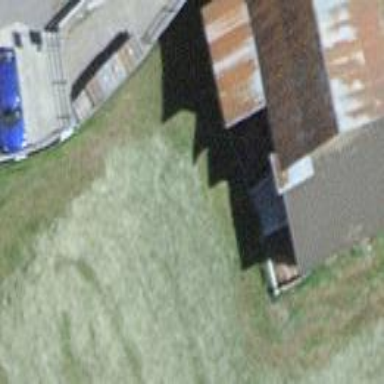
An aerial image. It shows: Rural barn.